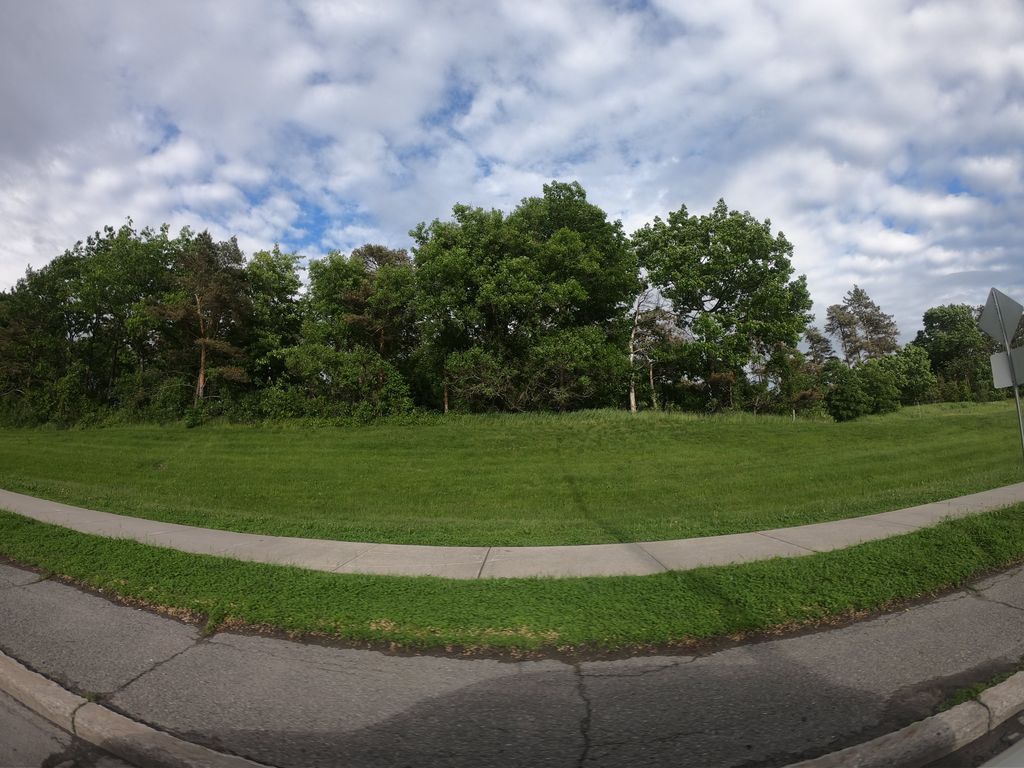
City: ottawa-gatineau